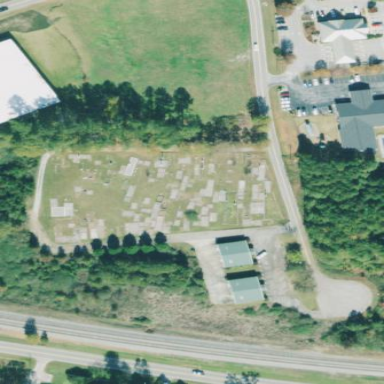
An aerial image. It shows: Cemetery.